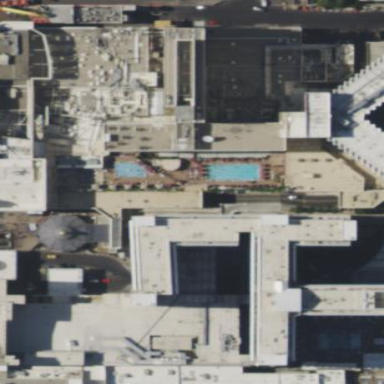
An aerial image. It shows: Hotel with casino.